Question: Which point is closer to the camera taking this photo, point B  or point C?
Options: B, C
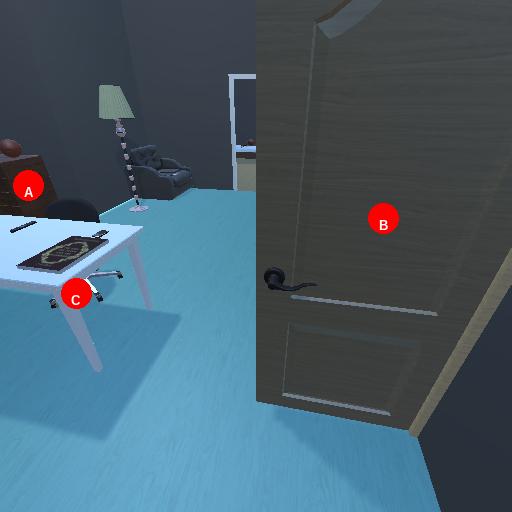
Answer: B